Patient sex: M
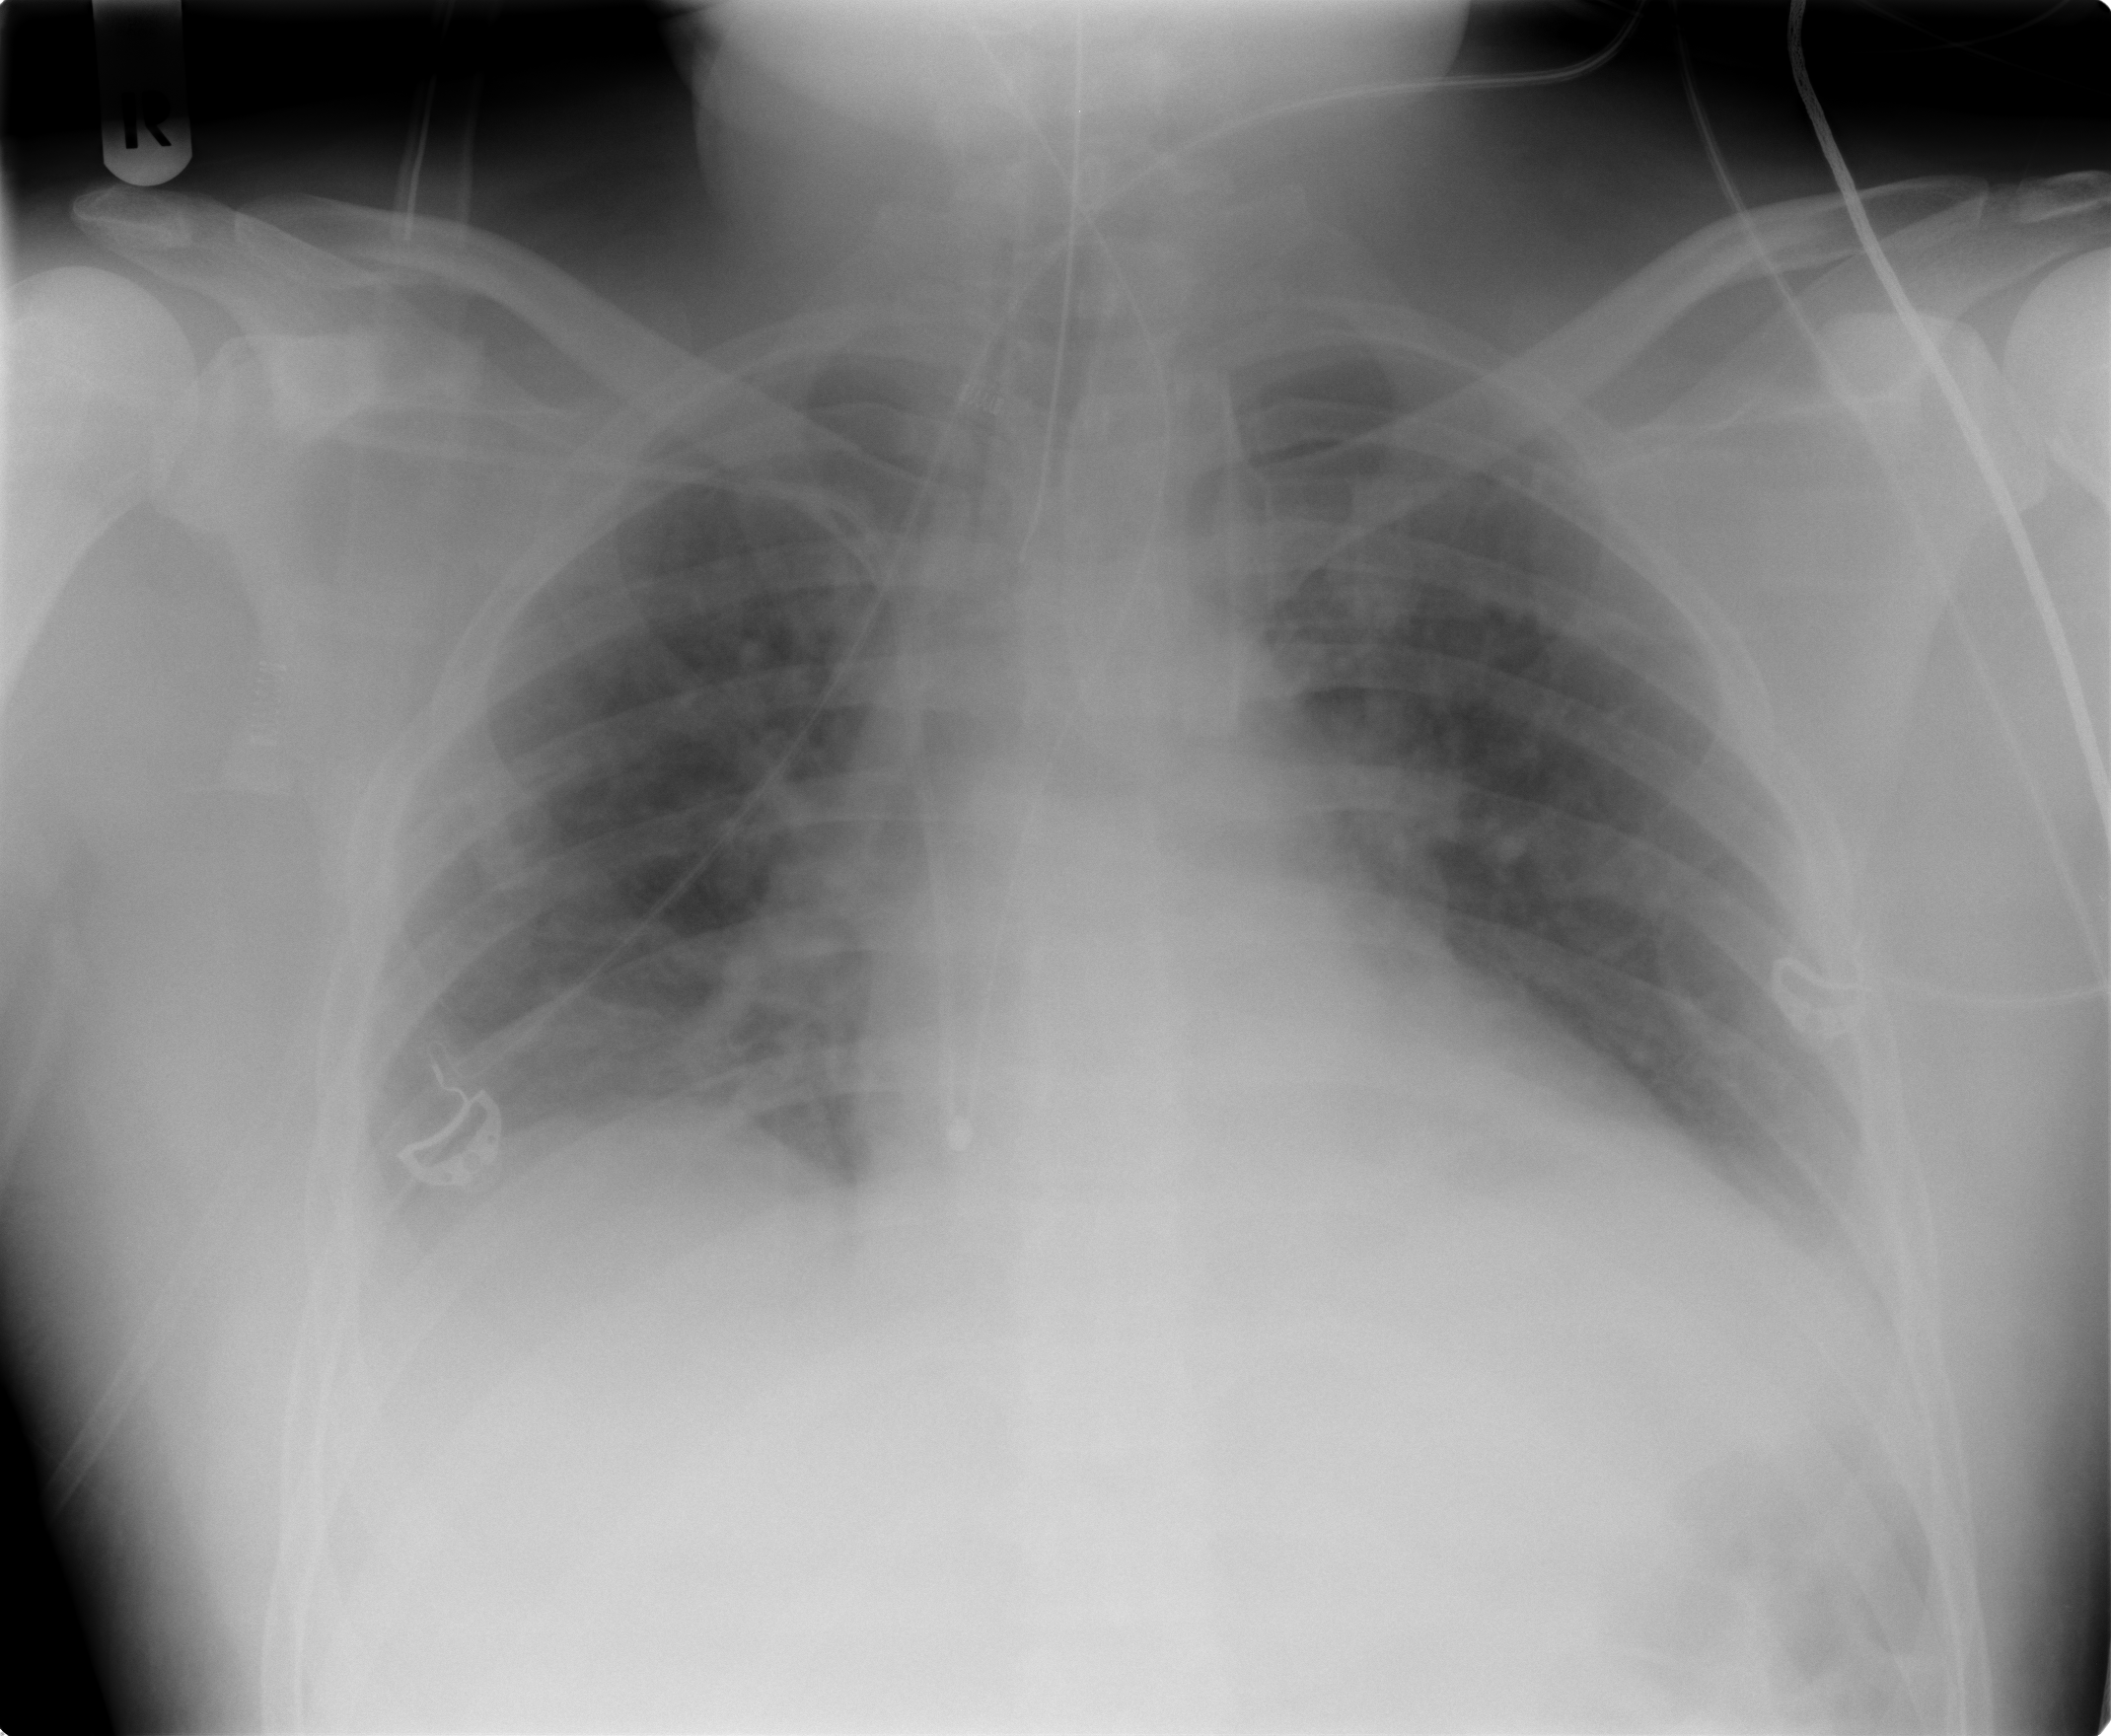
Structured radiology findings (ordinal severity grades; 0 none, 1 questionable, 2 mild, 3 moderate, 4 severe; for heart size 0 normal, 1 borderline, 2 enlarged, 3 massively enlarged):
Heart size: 0
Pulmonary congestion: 2
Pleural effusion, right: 0
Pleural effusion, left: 0
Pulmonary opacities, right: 2
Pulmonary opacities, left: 0
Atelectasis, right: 0
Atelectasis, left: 0